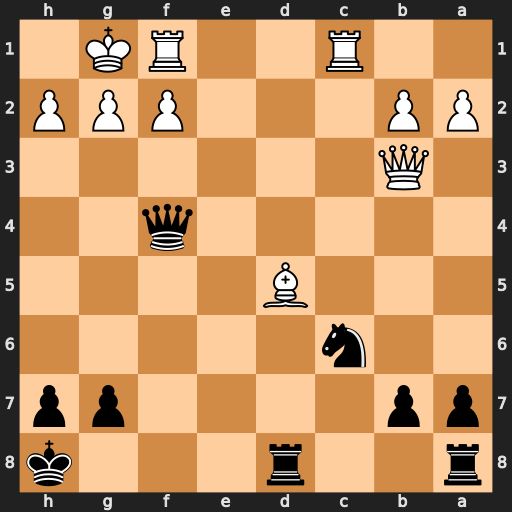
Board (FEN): r2r3k/pp4pp/2n5/3B4/5q2/1Q6/PP3PPP/2R2RK1
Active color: b
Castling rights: -
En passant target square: -
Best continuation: Nd4 Qc4 Rxd5 Qxd5 Ne2+ Kh1 Nxc1